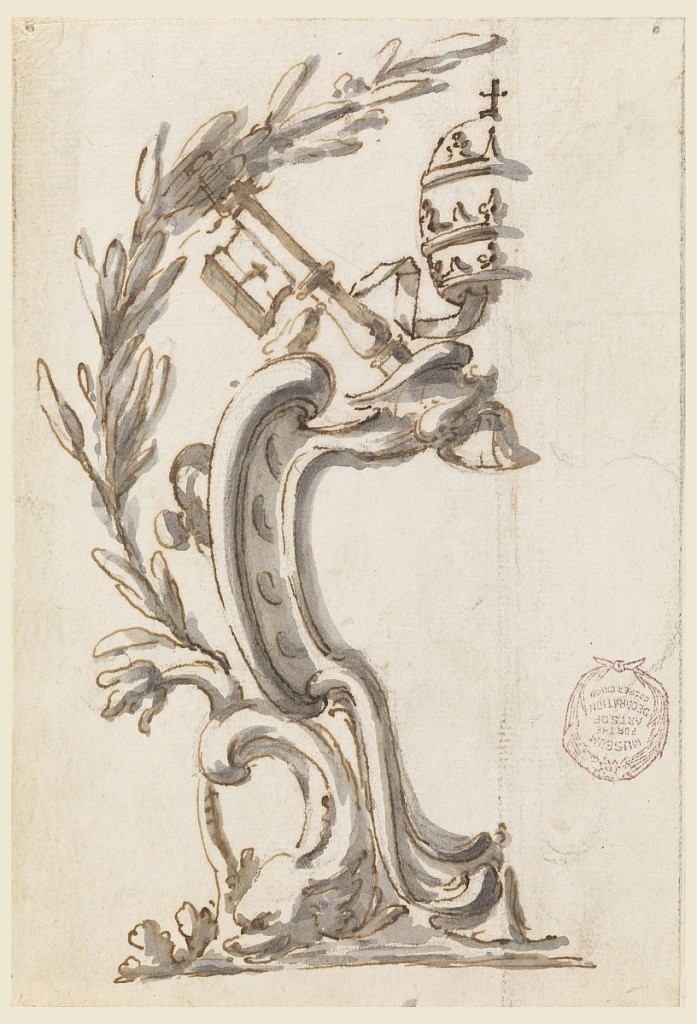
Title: Drawing
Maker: Carlo Marchionni, Italian, 1702–1786
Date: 1750–86
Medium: Pen and black ink, brush and gray wash on paper
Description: Partial cartouche with military symbols and elements, a crown and a laurel wreath.